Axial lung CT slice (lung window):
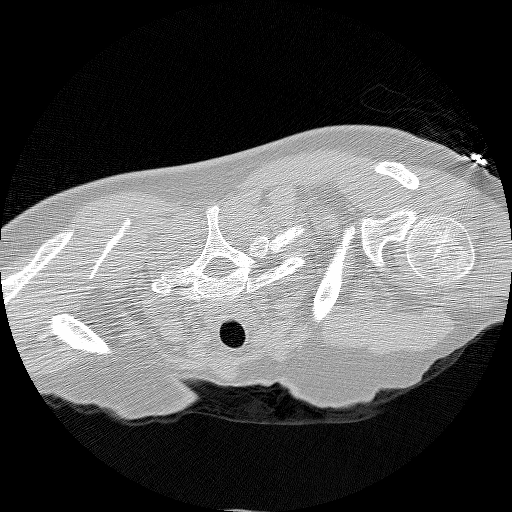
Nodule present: no